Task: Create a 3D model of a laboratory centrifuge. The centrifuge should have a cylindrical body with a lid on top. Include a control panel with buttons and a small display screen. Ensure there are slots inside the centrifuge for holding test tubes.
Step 499:
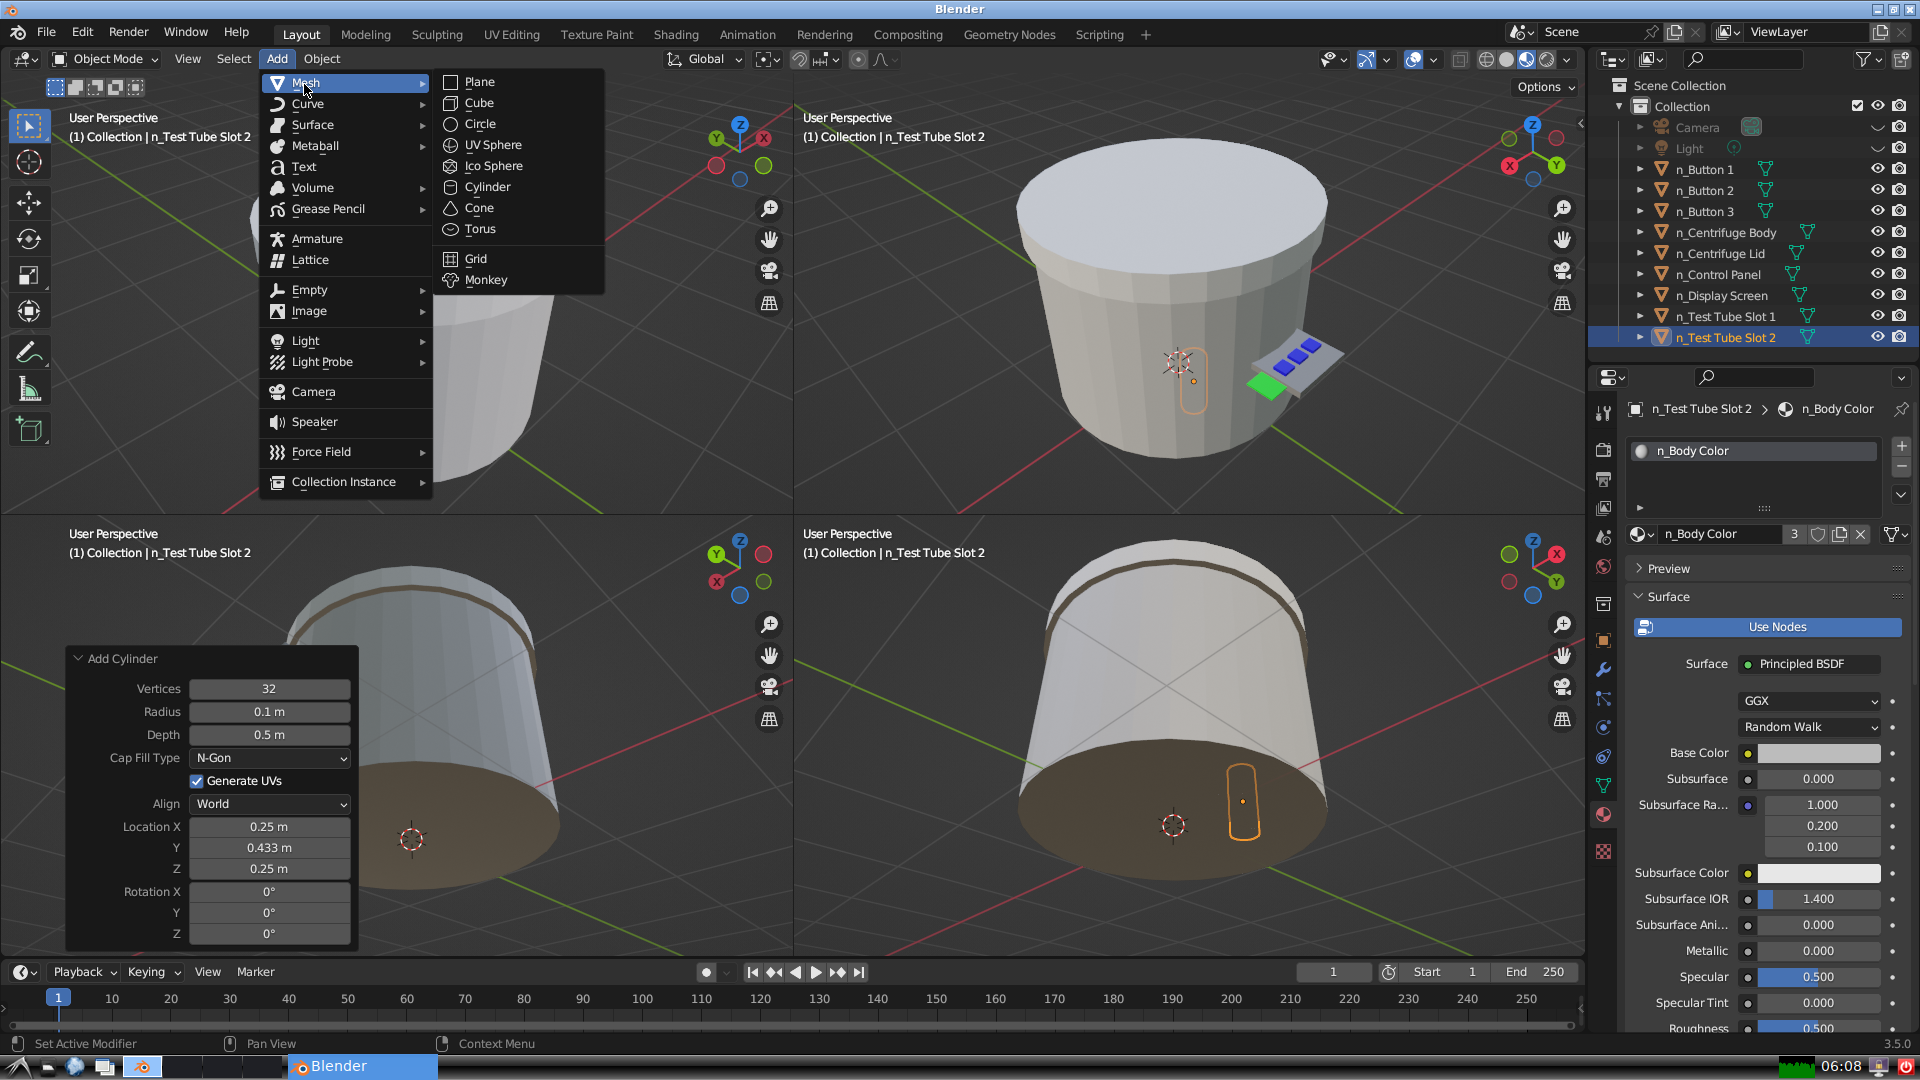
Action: {"mouse_move": [499, 187]}